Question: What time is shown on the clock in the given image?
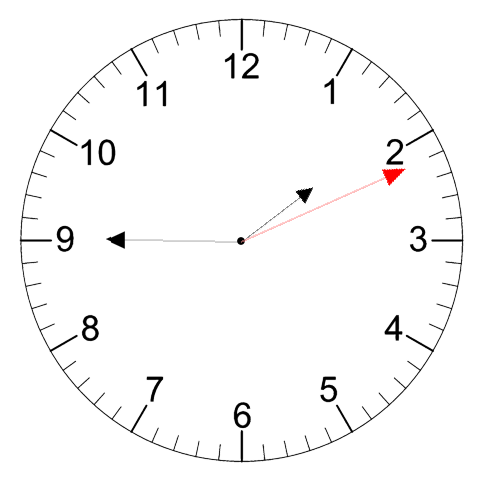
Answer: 01:45:11